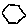
Label: hexagon